Question: I am using the famous jQuery vTicker plugin for vertical scrolling content. However, when one loads the page, the content "'<li>' elements in my case" appears for a fraction of a second, before hiding the content back again and starting to work as expected.
Is there a solution to this?
This is my code:
'''
<script type="text/javascript">
$(document).ready(function () {
$('#lastminute').vTicker({
speed: 500,
pause: 3000,
animation: 'fade',
mousePause: true,
showItems: 1
});
});
</script>
<div id="lastminute">
<li>item 1</li>
<li>item 2</li>
<li>item 3</li>
</div>
'''

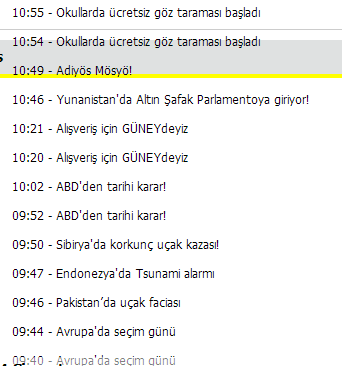
Answer: Add a class to all elements you want not to flicker like that that has a css property of 'visibility:hidden'.
Remove this class in your '$(document).ready()' handler.
That way the elements will be invisible to the user until you are ready to display them they way you intended.
CSS -
'''
.hideuntilready{
visibility:hidden;
}
'''
JS -
'''
<script type="text/javascript">
$(document).ready(function () {
$('#lastminute').removeClass("hideuntilready").vTicker({
speed: 500,
pause: 3000,
animation: 'fade',
mousePause: true,
showItems: 1
});
});
</script>
'''
HTML -
'''
<div id="lastminute" class="hideuntilready">
<ul>
<li>item 1</li>
<li>item 2</li>
<li>item 3</li>
</ul>
</div>
'''